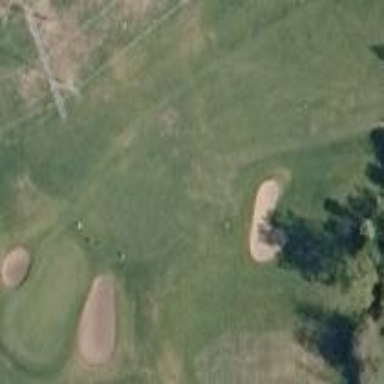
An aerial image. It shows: Golf fairway surrounded by grass.